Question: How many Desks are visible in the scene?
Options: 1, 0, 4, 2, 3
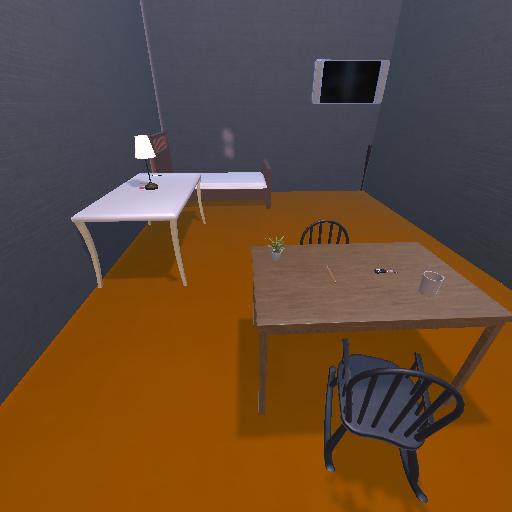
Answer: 1